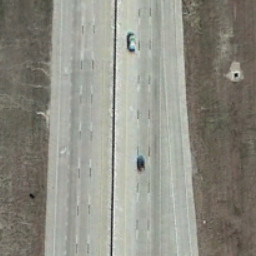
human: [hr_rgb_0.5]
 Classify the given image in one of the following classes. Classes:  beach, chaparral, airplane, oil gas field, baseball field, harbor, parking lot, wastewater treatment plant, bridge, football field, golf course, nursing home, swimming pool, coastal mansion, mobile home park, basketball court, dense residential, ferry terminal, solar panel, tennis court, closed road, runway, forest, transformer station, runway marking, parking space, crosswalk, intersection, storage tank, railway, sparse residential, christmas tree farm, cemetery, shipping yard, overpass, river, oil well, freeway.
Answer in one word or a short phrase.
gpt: freeway